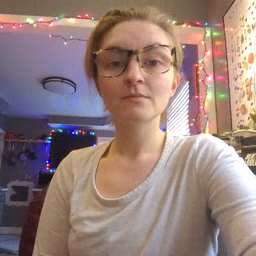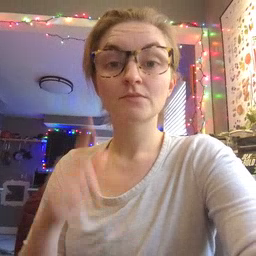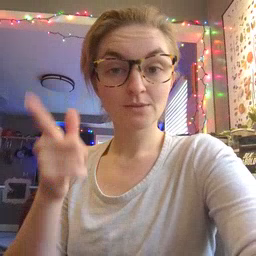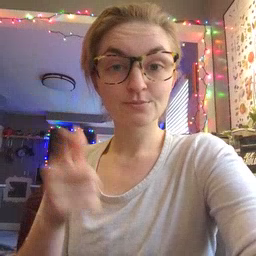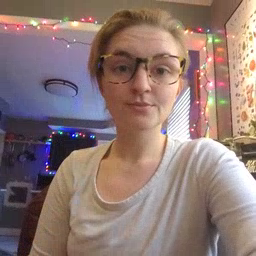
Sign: later